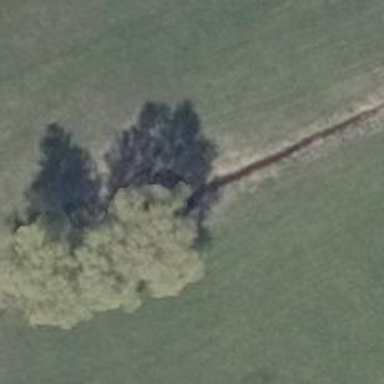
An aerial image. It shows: Row of trees in natural setting.